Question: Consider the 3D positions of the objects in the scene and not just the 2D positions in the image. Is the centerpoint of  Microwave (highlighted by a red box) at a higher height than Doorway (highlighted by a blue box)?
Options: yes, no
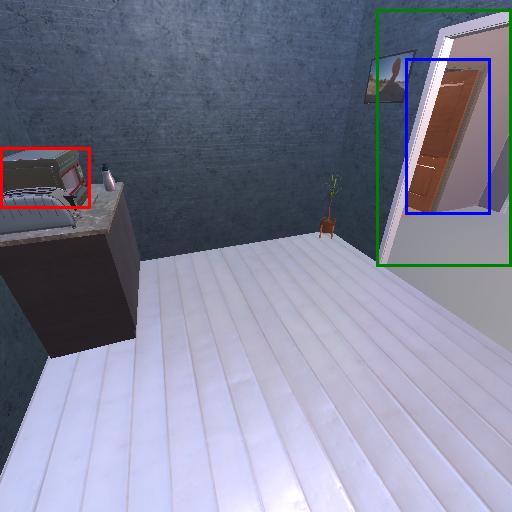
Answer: yes